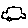
Label: car